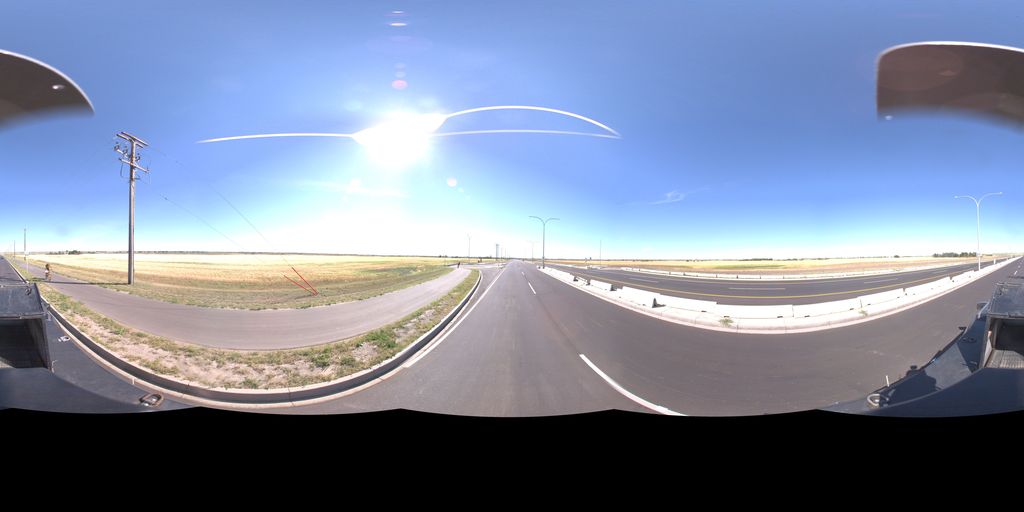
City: saskatoon